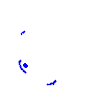
Particle: proton